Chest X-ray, AP view. Patient: 66 years old, sex F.
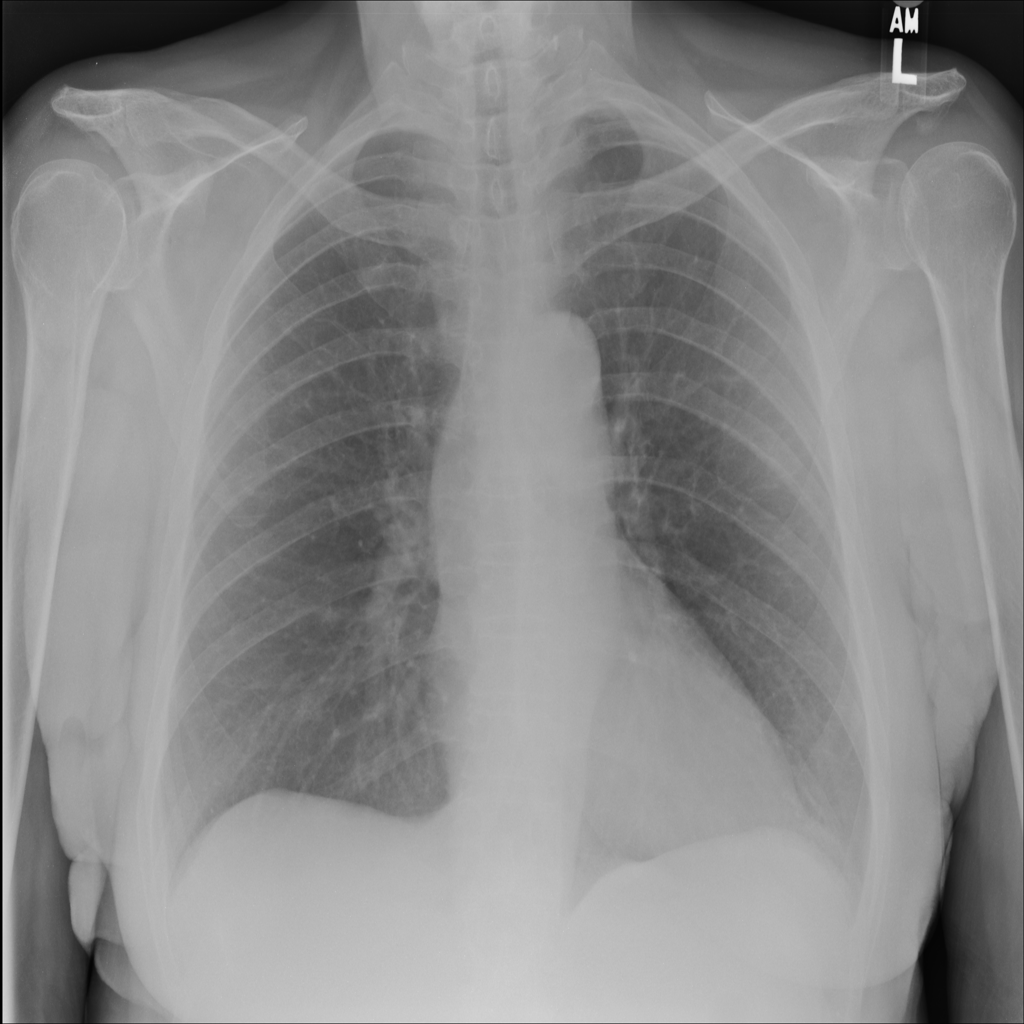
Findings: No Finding